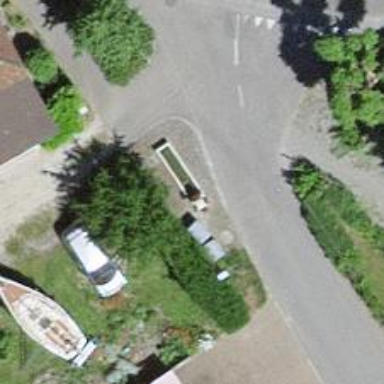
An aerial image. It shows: Fountain.